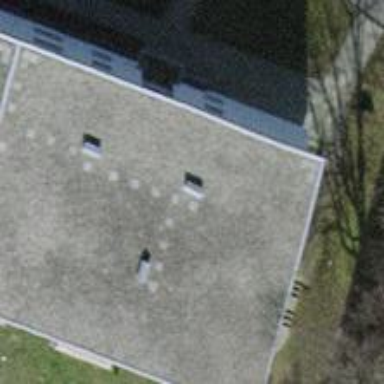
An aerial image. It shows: Flat-roofed apartment building.